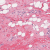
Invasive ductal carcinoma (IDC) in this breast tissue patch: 0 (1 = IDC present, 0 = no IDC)